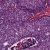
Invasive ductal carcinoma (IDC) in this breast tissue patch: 1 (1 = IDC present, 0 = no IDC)